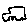
Label: car